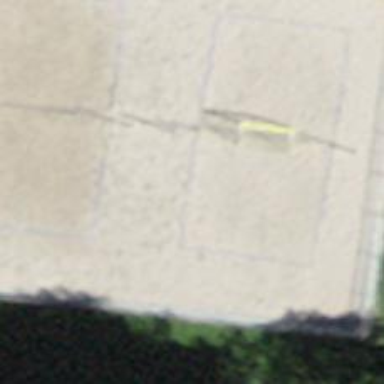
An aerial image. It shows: Sandy pitch for beach volleyball.